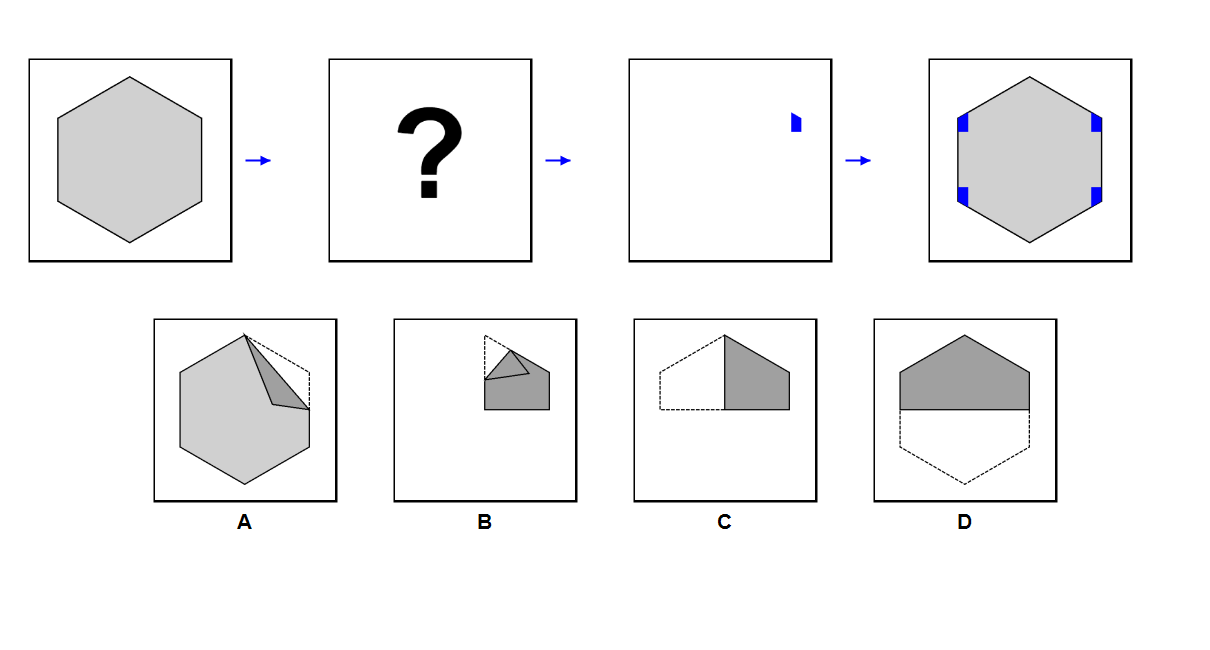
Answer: A